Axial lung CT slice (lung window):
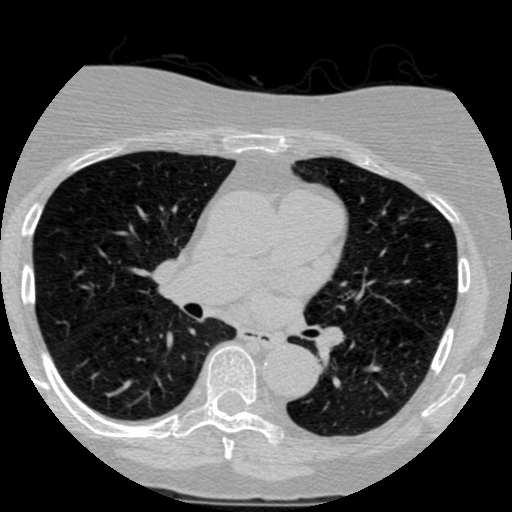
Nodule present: no